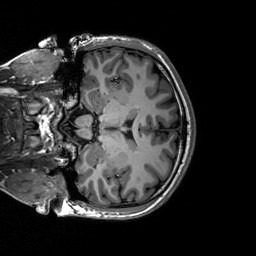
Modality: T1w
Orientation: coronal
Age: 23
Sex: male
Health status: healthy
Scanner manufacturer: siemens
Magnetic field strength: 3 T
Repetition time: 2.3 s
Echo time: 0.00236 s